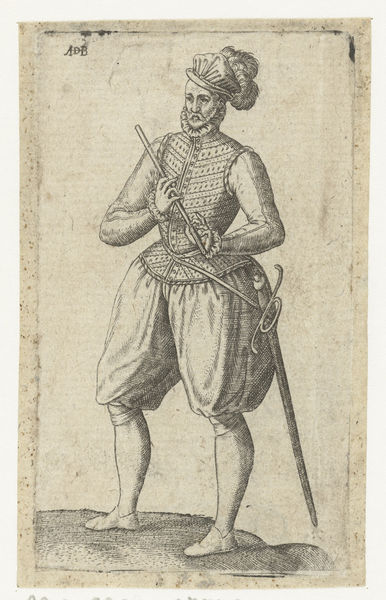
Titel: Soldaat-fluitist
Künstler: Abraham de Bruyn
Standort: Amsterdam
Institution: Rijksmuseum
Schlagwörter: feder, kopf, mann, schatten, weiß, finger, hut, licht, schwarz, zeichnung, haube, bart, hemd, hose, jacke, mütze, federn, gesicht, kleidung, kragen, rahmen, stehen, halskrause, hände, kostüm, stock, beine, papier, schuhe, stab, grafik, graphik, weste, strümpfe, druck, monogramm, stich, schwarzweiß, schwert, uniform, soldat, waffe, degen, rüstung, tracht, flöte, kniebundhose, kupferstich, flötenspieler, knickebocker, aob, adb, dflöte, soldat+